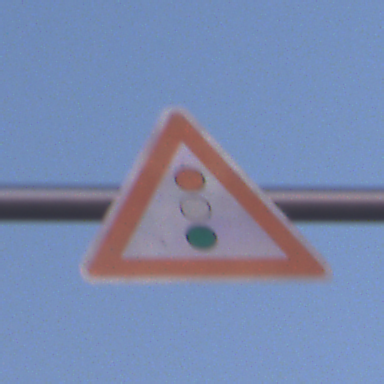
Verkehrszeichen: Lichtzeichenanlage
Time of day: SunriseSunset
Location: Outdoor (Nature)
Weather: Clear
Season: NotSpecified
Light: Natural